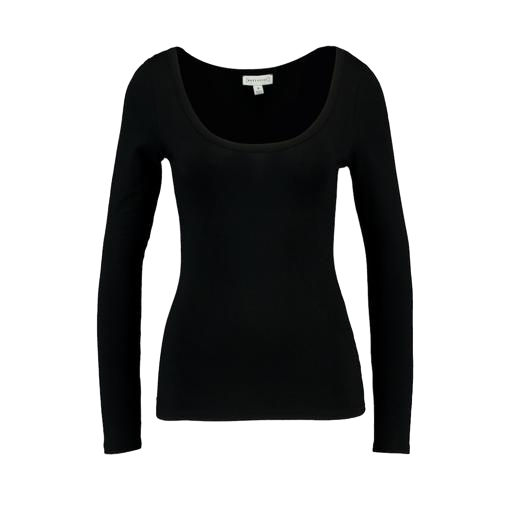
black scoop neck, black scoop neck t-shirt, black women's long sleeve top, white background